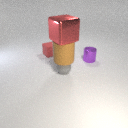
large brown rubber cylinder below large red metal cube